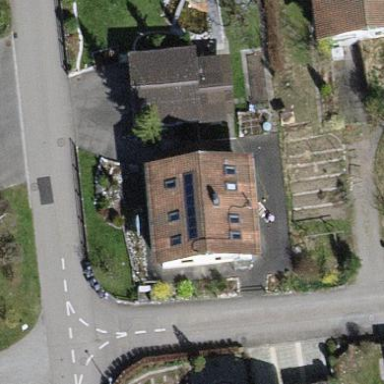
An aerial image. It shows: Detached building.